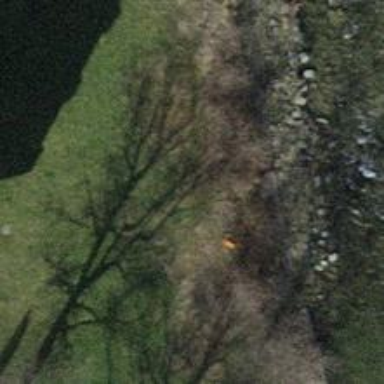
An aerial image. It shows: Aerial orange pipeline marker.